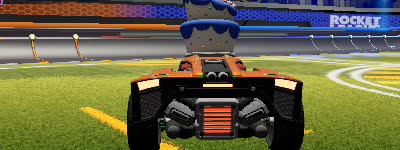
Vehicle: breakout